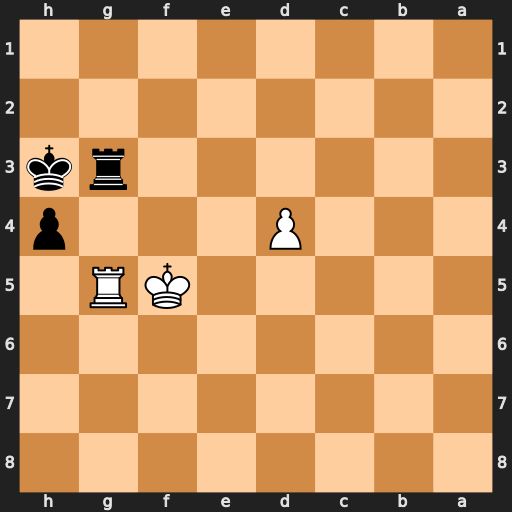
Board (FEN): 8/8/8/5KR1/3P3p/6rk/8/8
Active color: b
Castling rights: -
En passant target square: -
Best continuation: Rxg5+ Kxg5 Kg3 d5 h3 d6 h2